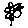
Label: flower